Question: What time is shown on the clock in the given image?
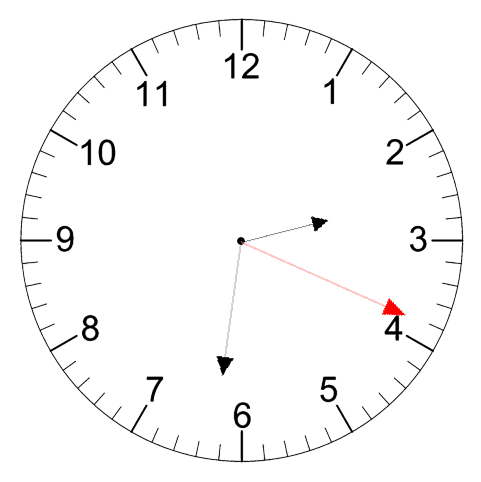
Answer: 02:31:19